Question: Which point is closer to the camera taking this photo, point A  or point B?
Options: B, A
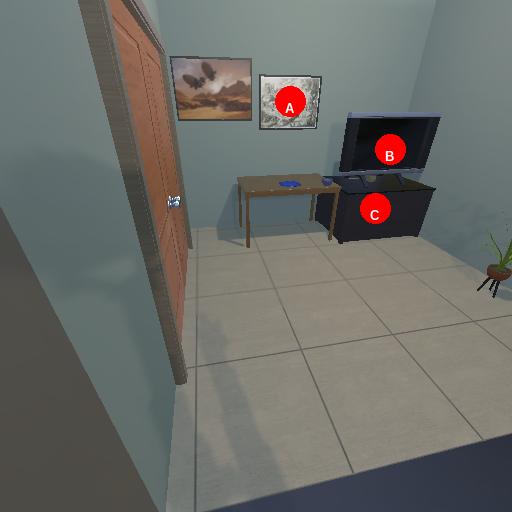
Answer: B